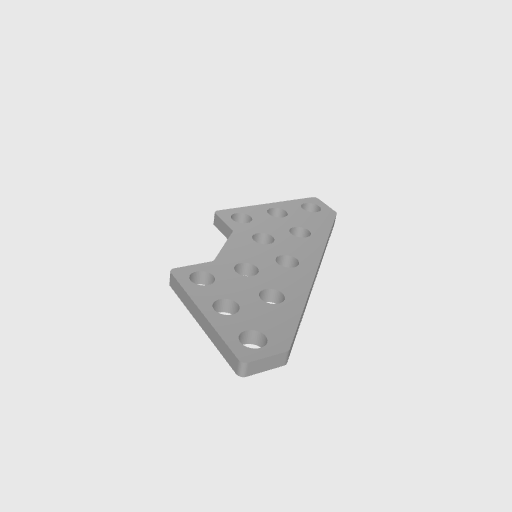
Part: SteelGussetPlate